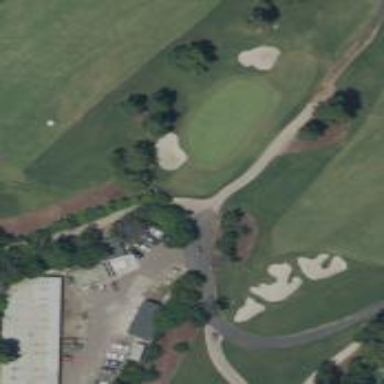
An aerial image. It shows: Path for golf carts.